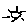
Label: sun